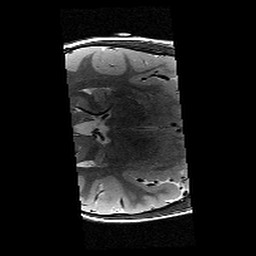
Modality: T2w
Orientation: axial
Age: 8
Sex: male
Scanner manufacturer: siemens
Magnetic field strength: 3 T
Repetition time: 9.23 s
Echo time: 0.067 s